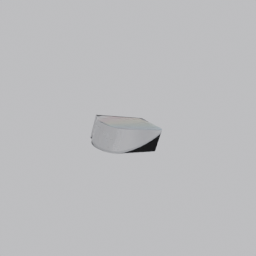
Label: electronics